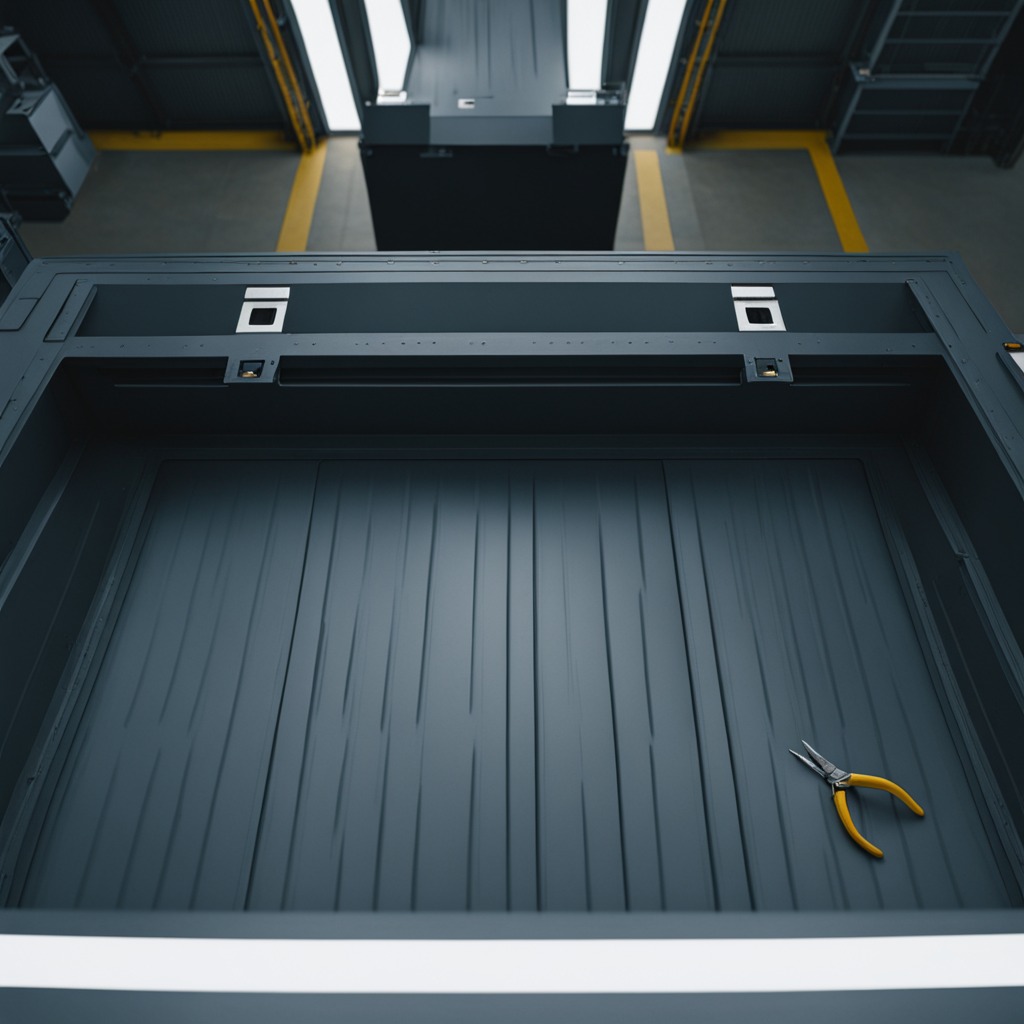
A plier is lying on the toolbox surface in an airplane hangar workshop.